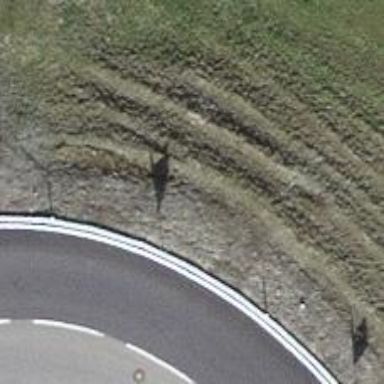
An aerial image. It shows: Hedge barrier.